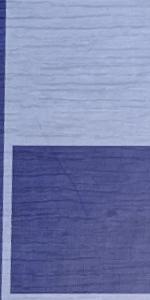
Label: Empty